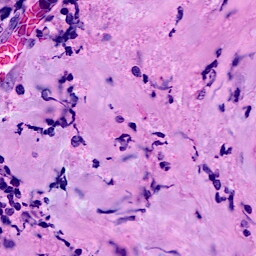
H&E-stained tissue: Breast